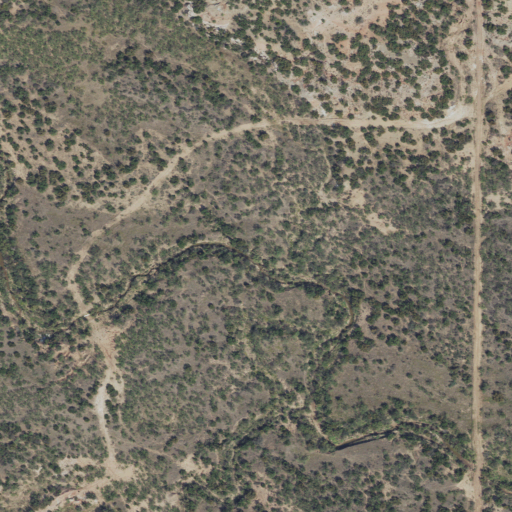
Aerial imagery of valley in Texas named Bowley Canyon containing only shrub